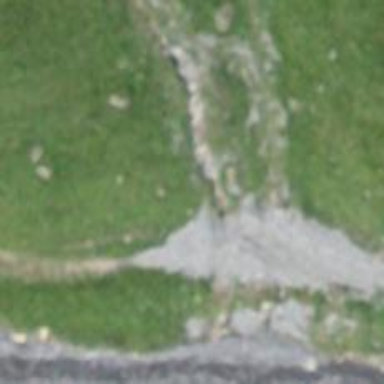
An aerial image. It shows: Path with excellent trail visibility on the ground.